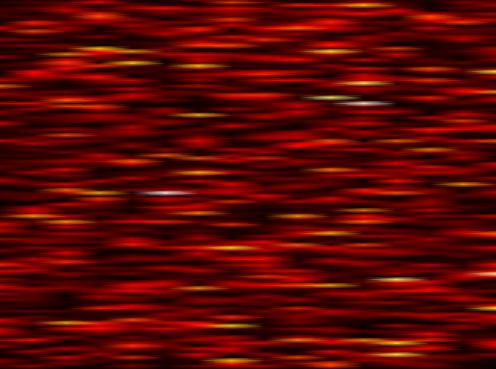
Label: FOFDM